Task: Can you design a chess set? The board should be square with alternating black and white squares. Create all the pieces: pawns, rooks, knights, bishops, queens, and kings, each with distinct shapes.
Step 3661:
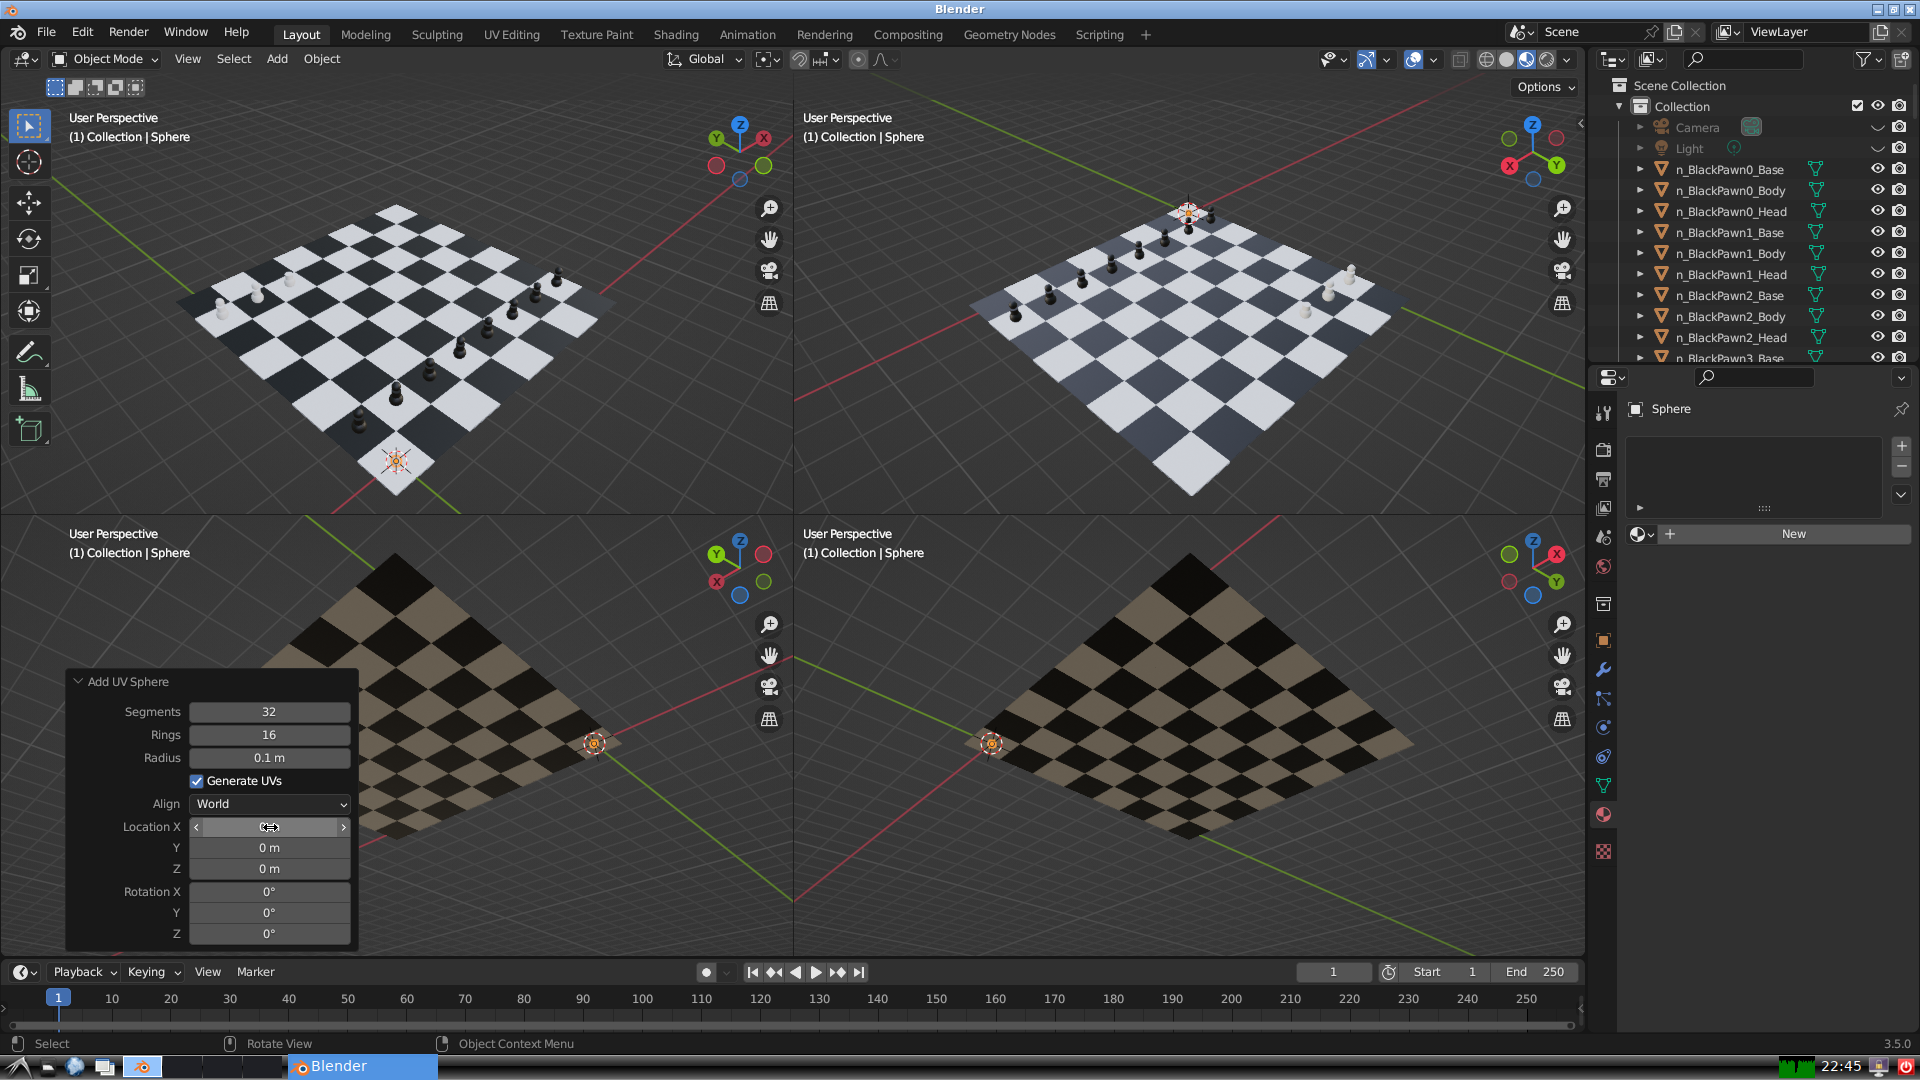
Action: click: no